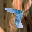
Label: 7